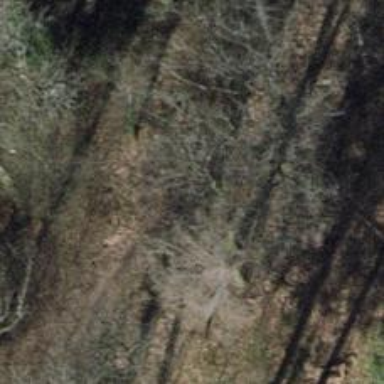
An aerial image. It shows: Unpaved path.